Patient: sex M, age 47
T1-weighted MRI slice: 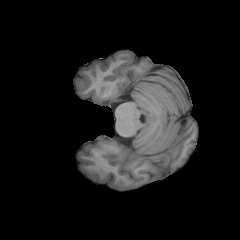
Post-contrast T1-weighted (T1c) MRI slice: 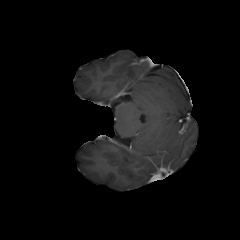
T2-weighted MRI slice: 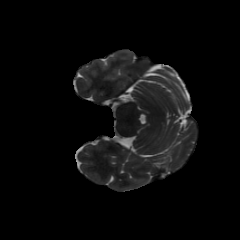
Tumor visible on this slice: no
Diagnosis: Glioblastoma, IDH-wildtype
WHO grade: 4